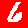
Digit: 6